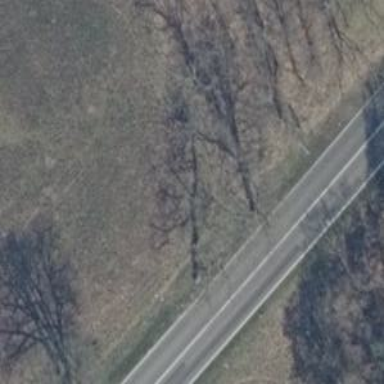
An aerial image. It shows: Row of trees in natural setting.